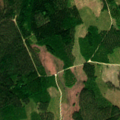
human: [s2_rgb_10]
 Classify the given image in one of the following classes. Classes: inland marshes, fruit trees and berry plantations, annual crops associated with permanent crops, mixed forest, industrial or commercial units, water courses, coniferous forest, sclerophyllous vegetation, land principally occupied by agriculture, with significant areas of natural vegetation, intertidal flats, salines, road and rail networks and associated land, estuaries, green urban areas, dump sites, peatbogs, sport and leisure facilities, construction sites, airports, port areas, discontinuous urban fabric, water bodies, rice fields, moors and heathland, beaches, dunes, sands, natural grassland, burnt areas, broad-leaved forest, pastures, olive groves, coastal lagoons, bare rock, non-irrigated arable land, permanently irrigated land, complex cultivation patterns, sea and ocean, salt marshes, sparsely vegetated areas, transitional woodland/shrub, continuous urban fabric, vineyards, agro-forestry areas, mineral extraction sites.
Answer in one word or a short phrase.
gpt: coniferous forest, mixed forest, transitional woodland/shrub